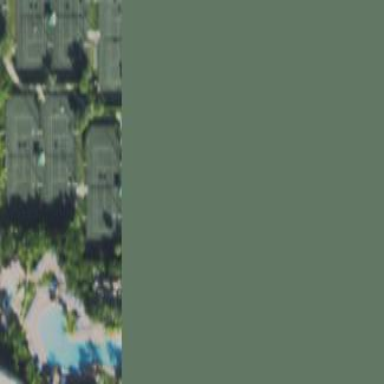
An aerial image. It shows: Sports centre with focus on tennis.